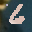
Label: 6